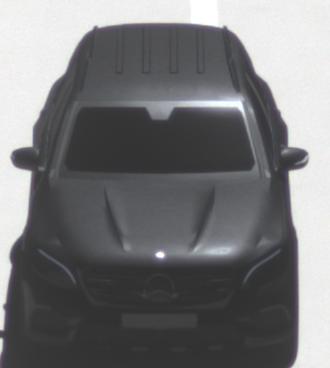
Make: Mercedes-Benz
Model: GLC 250
Detailed model: GLC (253)
Model produced from: 2015/09
Model produced until: 2018/05
Doors: 5
Color: black
Road condition: dry road
Daytime: midday
Contrast: high contrast